Question: I'm using <URL> Python modules to open, extract and compress archives.
I need to display the archive structure in a QTreeWidget, and I don't know how to go on. To get the infos I use the function 'infos(path)' from <URL>.
I would like to obtain something like this (from Ark):

For example, if I receive this filenames: '('GCI/PyFiles/prova3.py', 'GCI/', 'GCI/PyFiles/', 'GCI/Screenshots/', 'GCI/prova2.py', 'prova.py')', I'd like to obtain this:
'''
- prova.py
- GCI/
|
|- prova2.py
|- PyFiles/
|- prova3.py
|- Screenshots/
'''
in my QTreeWidget.
Thank you,
rubik
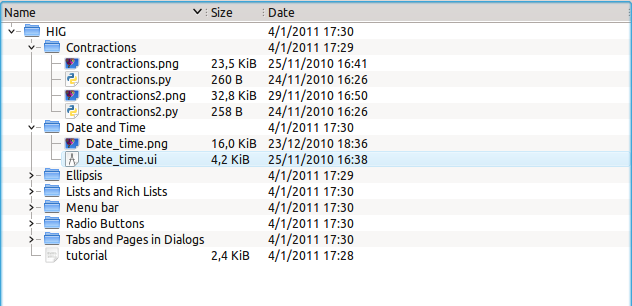
Answer: I'm not sure how QTreeWidget wants it's data offhand, but here is a (possibly bad way) to build the structure in memory.
'''
x = ('GCI/PyFiles/prova3.py', 'GCI/', 'GCI/PyFiles/', 'GCI/Screenshots/', 'GCI/prova2.py', 'prova.py')
structure = {}
for fn in x:
path = fn.split('/')
tmpd = structure
for p in path[:-1]:
try:
tmpd = tmpd[p]
except KeyError:
tmpd = tmpd[p] = {}
tmpd[path[-1]] = None
'''
This will give you a dictionary 'structure' that for each key is either another dictionary (representing a folder) or 'None' representing that the key is a file.
The better way to do this would create a class like this:
'''
class Node(object):
def __init__(self):
self.dirs = {}
self.files = []
'''
or something like that which you can populate. If I remember correctly from my QT programming days, the QTreeWidget wants a datasource so you basically could figure out what that source looks like and populate it appropriately. There's also probably the option to do this,
'''
[sp for _,sp in sorted(
(len(splitpath),splitpath) for splitpath in
(path.split('/') for path in x)
)
]
'''
which would return you:
'''
[['prova.py'], ['GCI', ''], ['GCI', 'prova2.py'],
['GCI', 'PyFiles', ''], ['GCI', 'PyFiles', 'prova3.py'],
['GCI', 'Screenshots', '']]
'''